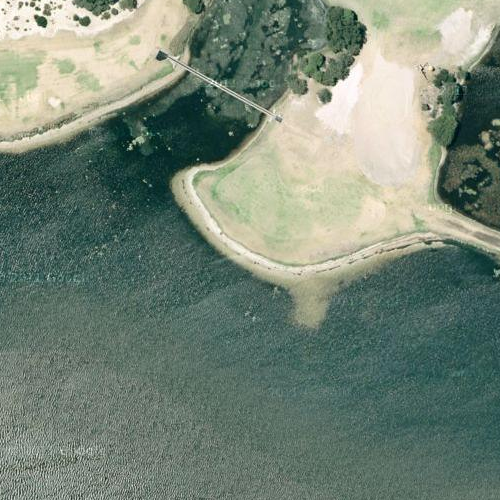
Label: sydney